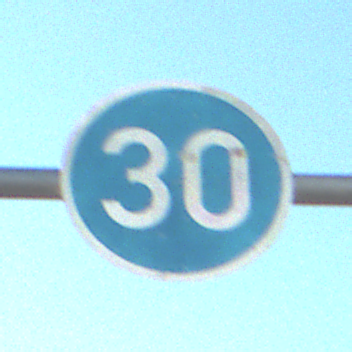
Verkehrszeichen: VorgeschriebeneMindestgeschwindigkeit
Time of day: SunriseSunset
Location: Outdoor (Nature)
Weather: Clear
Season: NotSpecified
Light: Natural